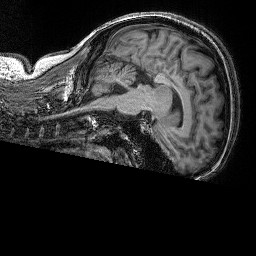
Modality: T1w
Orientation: sagittal
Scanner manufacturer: siemens
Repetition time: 2.25 s
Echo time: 0.00418 s